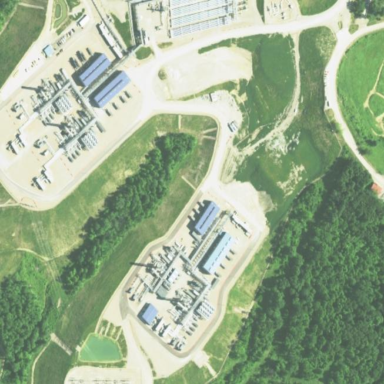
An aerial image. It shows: Industrial area dedicated to gas activities.